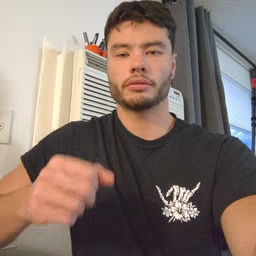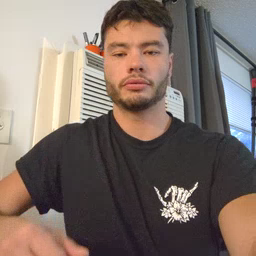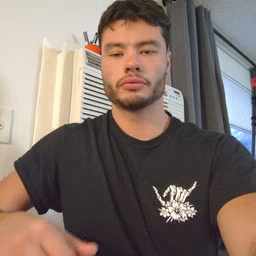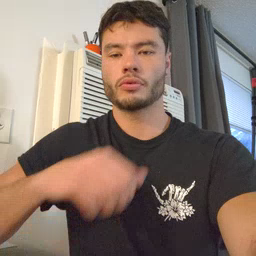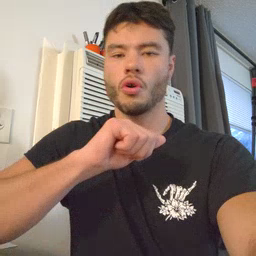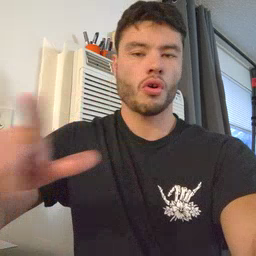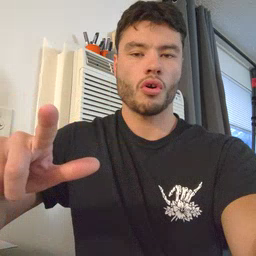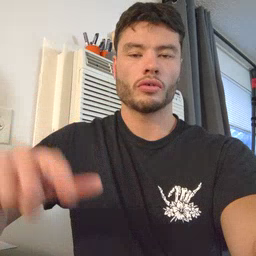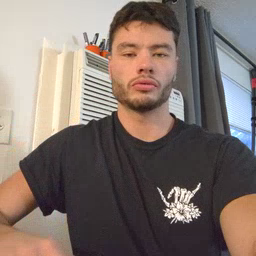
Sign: all